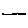
Label: line